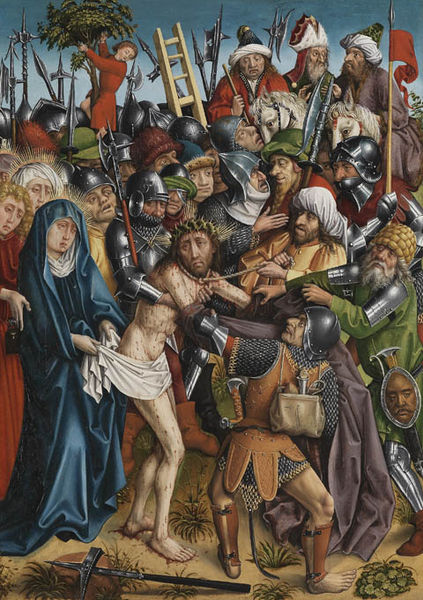
Titel: Entkleidung Christi
Künstler: Meister der Karlsruher Passion
Standort: Karlsruhe
Institution: Staatliche Kunsthalle Karlsruhe
Schlagwörter: baum, blau, fuß, gemälde, himmel, kampf, körper, mann, nackt, umhang, wolken, wunde, frauen, grün, menschen, sand, blume, braun, brust, bunt, frau, hut, kleid, männer, nase, schwarz, weiss, gras, rot, schleier, tuch, weg, wiese, bart, gesichter, mütze, gesicht, johannes, trauer, hals, kirche, gewand, strick, mutter, pflanze, pflanzen, krone, pferd, beine, schürze, fahne, flagge, leine, farben, banner, gewalt, leiter, schlacht, lanze, soldaten, zopf, entkleidung, junge, schild, blut, lendentuch, kreuz, religion, seil, weinen, gefangen, gefangennahme, schwert, schwerter, uniform, verhaftung, waffen, aufstand, soldat, waffe, volk, helm, beutel, tasche, menschenmenge, ritter, rüstung, römer, helme, leintuch, christus, jesus, jesus christus, kreuzigung, wunden, axt, kavallerie, leiden, qual, dolch, mittelalter, dornen, priester, hellebarde, lanzen, hellebarden, piken, heilige, speer, speere, siegel, kraut, maria, gefangener, jerusalem, maria magdalena, turban, stahl, sakral, dornenkrone, lenden, tränen, christi, dornenkranz, schutz, leibchen, fessel, karlsruhe, lendenschutz, juden, golgotha, folter, passion, hoffnungslos, leitern, golgatha, inri, schmerzensmann, kreuzweg, kettenhemd, geißelung, scherge, nazareth, pharisäer, kriegsknechte, passio, gefangenschaft, leoter, bienenkorb, schächter, t, wafen, soldsten, kreutzigung, mahle, laiter, mop, dornenchrone, #hammer, gegeißtel, leitr, maria magadalena, helma, soldagen, verletzunh, menschen rüstung, stahlkappen